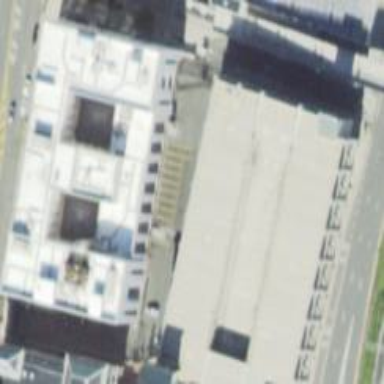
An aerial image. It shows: Multi-storey parking building.